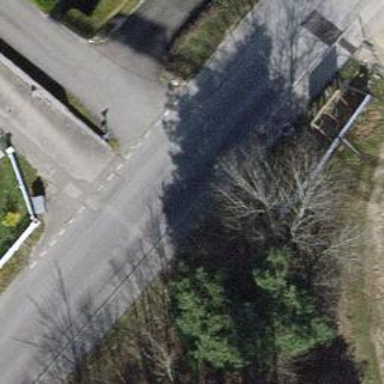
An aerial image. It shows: Asphalt road in residential area.